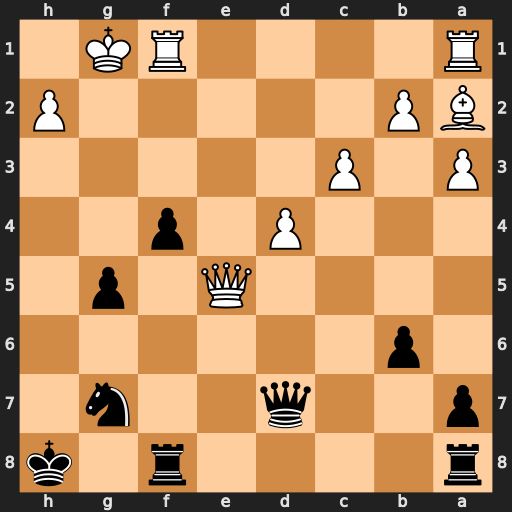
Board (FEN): r4r1k/p2q2n1/1p6/4Q1p1/3P1p2/P1P5/BP5P/R4RK1
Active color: b
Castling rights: -
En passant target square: -
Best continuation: Qg4+ Kh1 Rae8